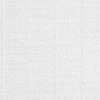
Atmospheric dust classification: dusty